Question: I'm trying to do a simple slide show program in java, and as you see in the image:
I want to add small rectangle's, which shows the slides like a powerpoint to a left side.
In left side, there is a 'JScrollPane' but I don't know how should I add a thumbnail which shows slide's contents.
How should I do that ?
Thanks
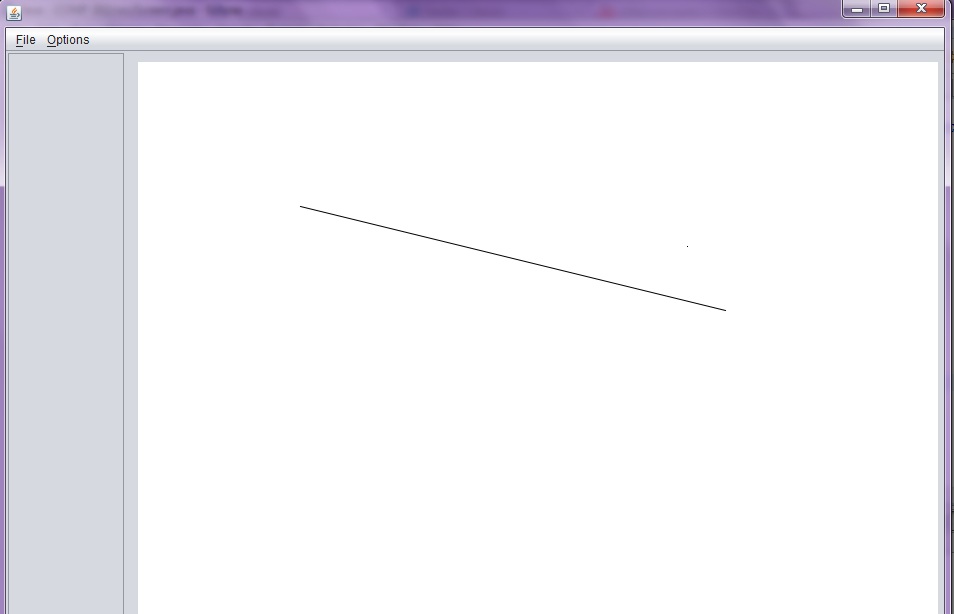
Answer: I would create ImageIcons of your images. You could show them in a JList in a JScrollPane or in a JPanel that uses GridLayout and that holds JLabels that hold the icons, again all in a JScrollPane. Myself, I much favor the JList solution as it makes it much easier to be able to select an image on mouse click.
As usual for this type of Swing GUI issue, the Swing tutorials should show you how to do all these things.
Edit: your comment to Andrew Thompson is a completely different issue and should have been mentioned in your original post. For more on that, please check out this article: <URL>